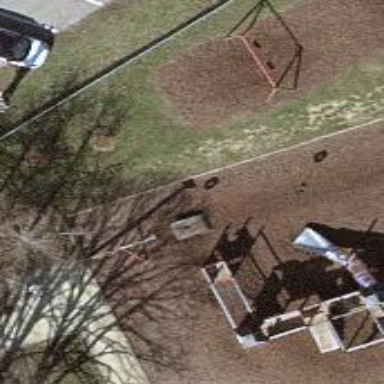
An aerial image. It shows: Playground featuring zipwire.